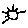
Label: sun